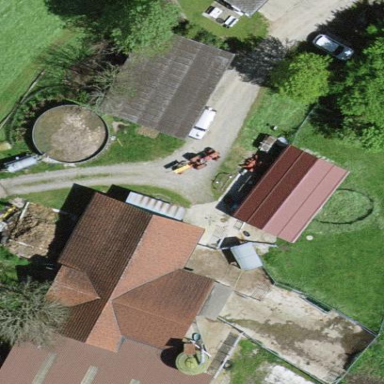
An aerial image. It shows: Farmyard area.